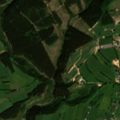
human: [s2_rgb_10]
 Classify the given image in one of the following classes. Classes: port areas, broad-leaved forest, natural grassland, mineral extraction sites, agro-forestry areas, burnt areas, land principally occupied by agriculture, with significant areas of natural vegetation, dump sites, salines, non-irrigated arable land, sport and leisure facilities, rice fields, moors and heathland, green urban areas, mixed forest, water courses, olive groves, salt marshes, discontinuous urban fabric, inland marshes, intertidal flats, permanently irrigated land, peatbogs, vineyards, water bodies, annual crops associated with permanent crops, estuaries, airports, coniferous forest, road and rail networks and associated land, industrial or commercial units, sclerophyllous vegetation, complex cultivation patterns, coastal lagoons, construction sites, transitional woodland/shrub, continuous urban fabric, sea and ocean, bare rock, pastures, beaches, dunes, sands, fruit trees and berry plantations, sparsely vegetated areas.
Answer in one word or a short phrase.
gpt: discontinuous urban fabric, pastures, coniferous forest, mixed forest